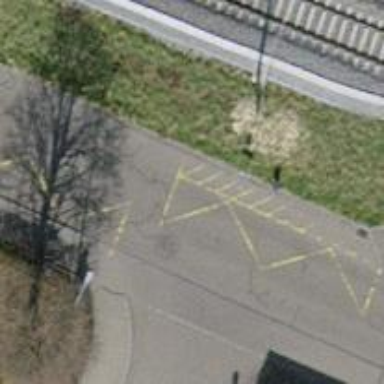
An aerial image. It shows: Bus stop with designated public transport stop position.